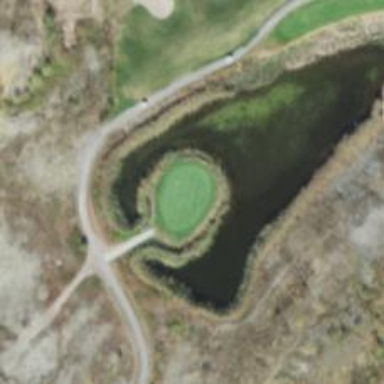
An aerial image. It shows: View of golf hole.